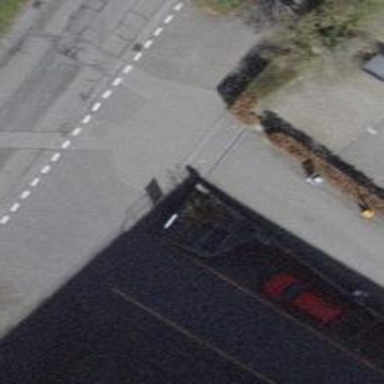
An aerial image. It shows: Car-sharing service available at this location.